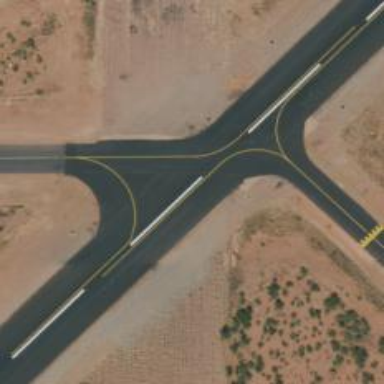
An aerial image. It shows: Asphalt taxiway at the airport.